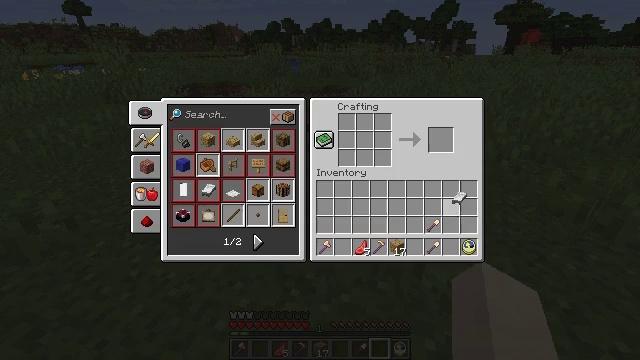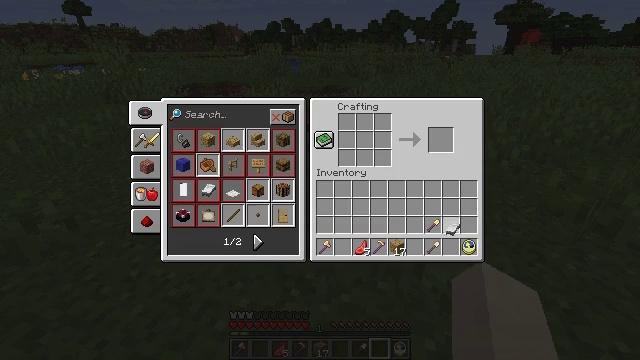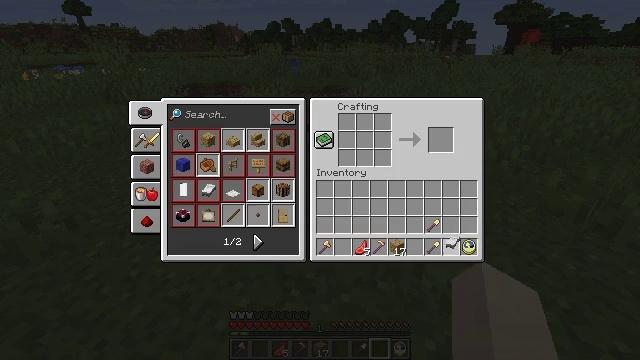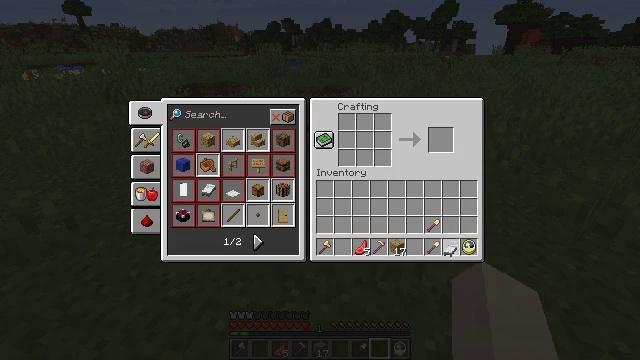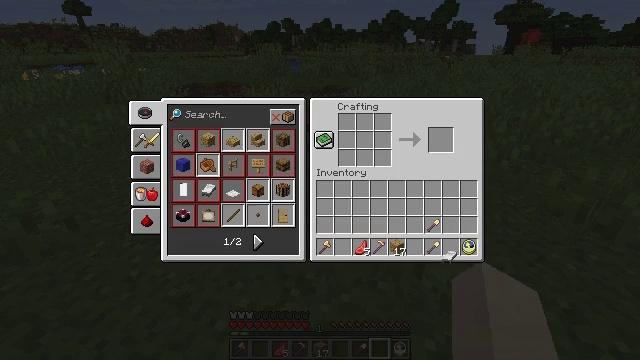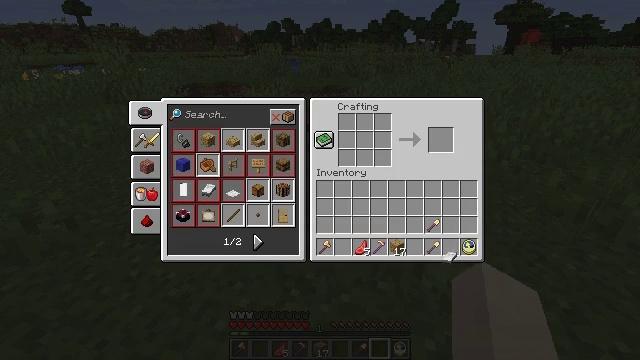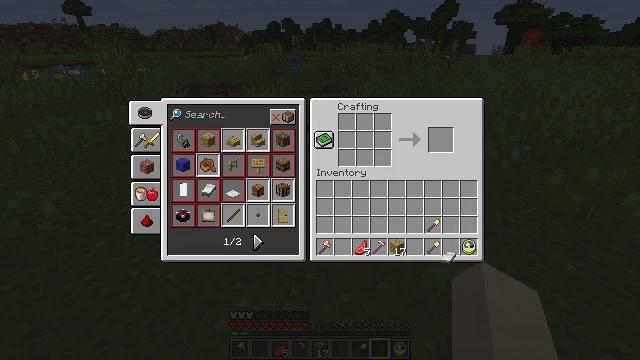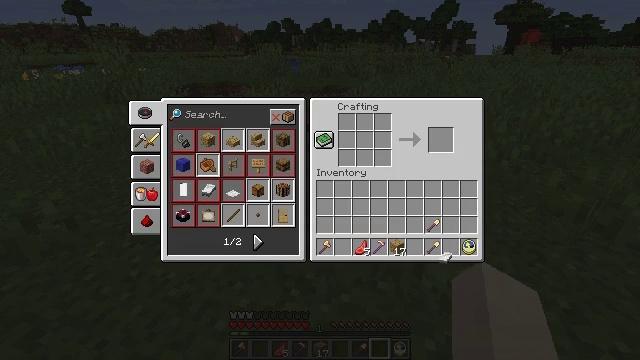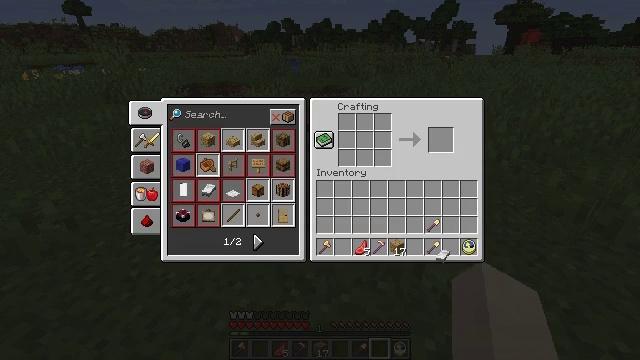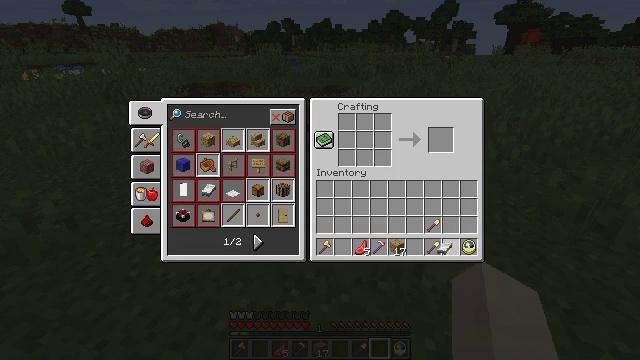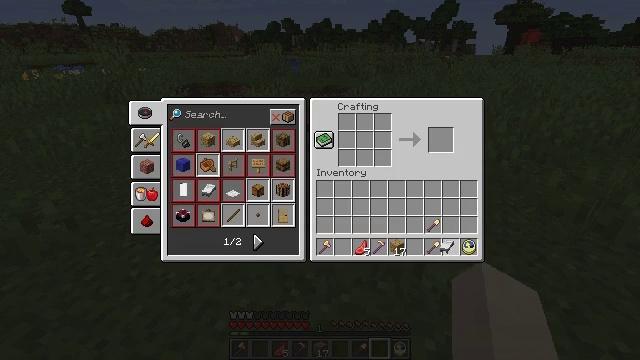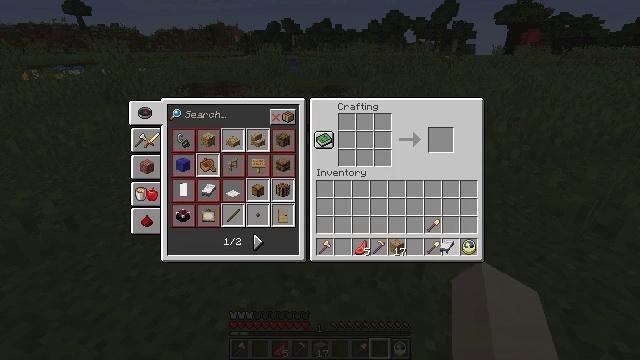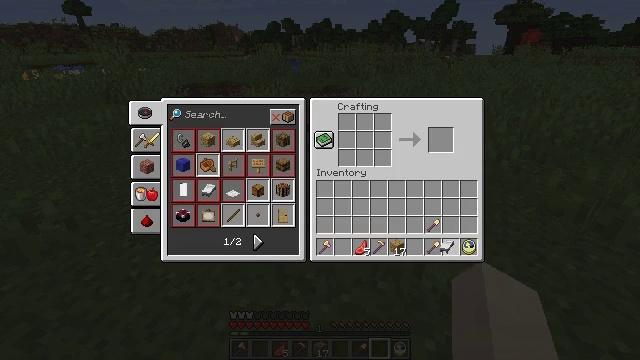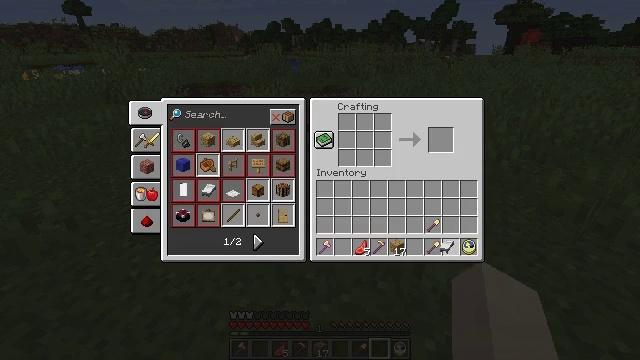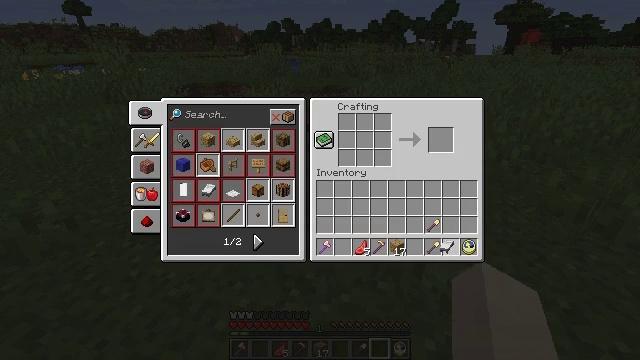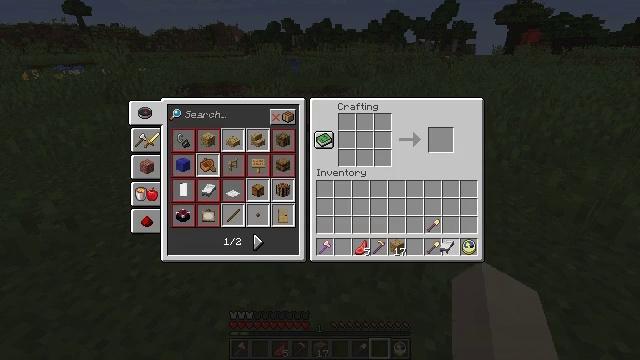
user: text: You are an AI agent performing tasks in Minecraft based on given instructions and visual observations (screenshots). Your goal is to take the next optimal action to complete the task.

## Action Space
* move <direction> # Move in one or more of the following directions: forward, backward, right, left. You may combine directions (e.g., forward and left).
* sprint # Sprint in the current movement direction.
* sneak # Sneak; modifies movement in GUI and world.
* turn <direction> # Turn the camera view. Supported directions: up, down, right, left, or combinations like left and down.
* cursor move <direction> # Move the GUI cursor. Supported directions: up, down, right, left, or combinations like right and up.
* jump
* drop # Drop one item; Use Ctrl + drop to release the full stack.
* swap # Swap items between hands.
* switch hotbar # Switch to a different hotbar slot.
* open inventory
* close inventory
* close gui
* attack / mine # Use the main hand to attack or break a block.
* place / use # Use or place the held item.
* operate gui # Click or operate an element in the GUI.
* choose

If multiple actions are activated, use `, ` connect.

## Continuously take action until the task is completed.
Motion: motion action
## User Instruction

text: Left click on the crafting table
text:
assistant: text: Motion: cursor move left and down, open gui
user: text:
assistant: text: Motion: cursor move down
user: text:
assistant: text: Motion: cursor move down
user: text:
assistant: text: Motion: cursor move down
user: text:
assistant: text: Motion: no_op
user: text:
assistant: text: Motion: no_op
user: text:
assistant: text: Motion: no_op
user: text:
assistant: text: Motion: no_op
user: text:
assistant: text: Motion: cursor move up
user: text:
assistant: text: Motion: no_op
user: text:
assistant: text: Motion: no_op
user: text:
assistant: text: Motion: operate gui
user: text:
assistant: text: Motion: operate gui
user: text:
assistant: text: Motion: operate gui
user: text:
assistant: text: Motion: operate gui
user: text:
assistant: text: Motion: no_op
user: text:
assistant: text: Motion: no_op
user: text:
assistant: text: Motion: no_op
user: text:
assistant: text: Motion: no_op
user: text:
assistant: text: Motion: no_op
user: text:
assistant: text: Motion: no_op
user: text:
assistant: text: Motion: no_op
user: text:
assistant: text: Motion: no_op
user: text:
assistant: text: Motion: no_op
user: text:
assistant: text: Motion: no_op
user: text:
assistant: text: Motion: no_op
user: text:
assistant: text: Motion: no_op
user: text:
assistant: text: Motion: no_op
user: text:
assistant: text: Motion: no_op
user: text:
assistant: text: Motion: no_op